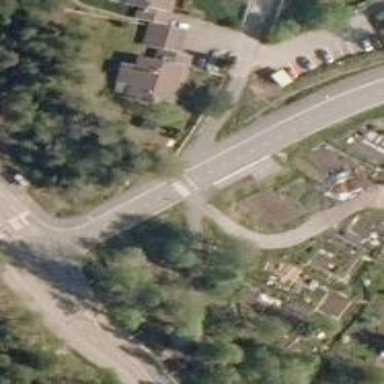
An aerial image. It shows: Asphalt crossing where footway and cycleway intersect.